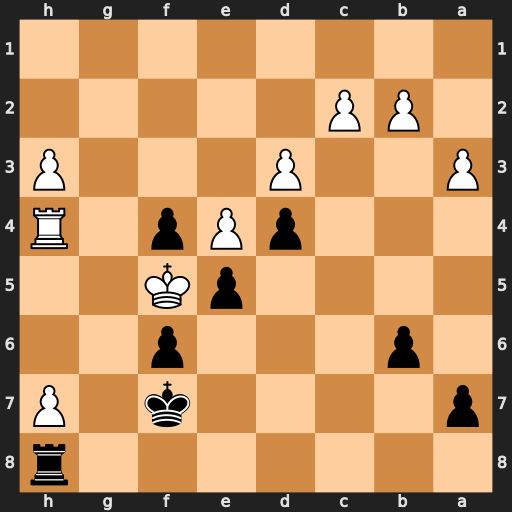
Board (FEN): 7r/p4k1P/1p3p2/4pK2/3pPp1R/P2P3P/1PP5/8
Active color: b
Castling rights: -
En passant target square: -
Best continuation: f3 Rh6 Ke7 Rxf6 Rxh7